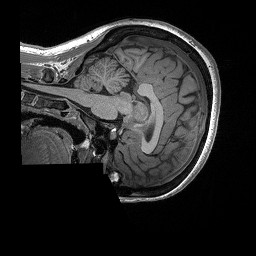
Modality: T1w
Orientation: sagittal
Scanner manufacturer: siemens
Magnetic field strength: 3 T
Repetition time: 2.3 s
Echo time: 0.00294 s